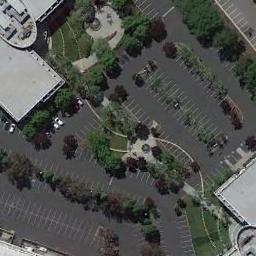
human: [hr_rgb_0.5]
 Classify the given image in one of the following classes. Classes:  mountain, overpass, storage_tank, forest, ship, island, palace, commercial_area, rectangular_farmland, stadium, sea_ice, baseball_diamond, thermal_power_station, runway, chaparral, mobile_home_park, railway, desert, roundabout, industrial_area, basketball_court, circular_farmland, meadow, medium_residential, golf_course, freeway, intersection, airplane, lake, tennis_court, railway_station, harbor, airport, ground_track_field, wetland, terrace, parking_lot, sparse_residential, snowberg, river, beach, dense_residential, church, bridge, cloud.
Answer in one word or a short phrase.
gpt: parking_lot